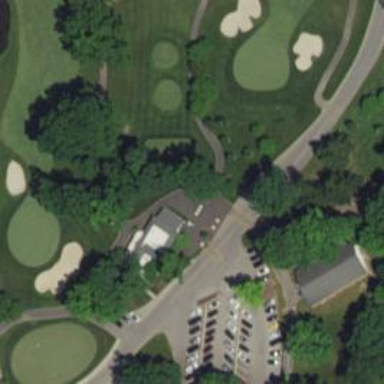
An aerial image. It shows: Path for both roads and golfers.